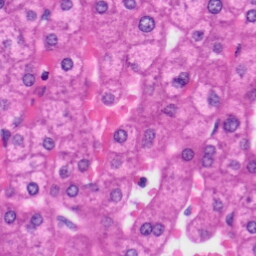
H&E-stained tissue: Liver